Interaction volume radius: 5 \u00c5
Interaction volume height: 20 \u00c5
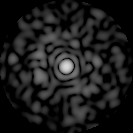
Disorder parameter: 0.852